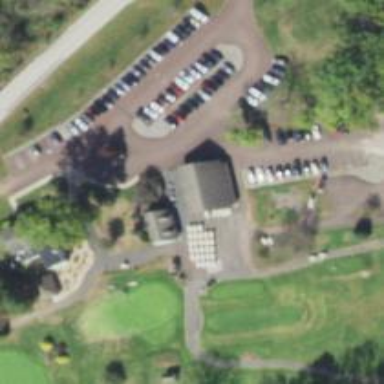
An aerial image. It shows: Pathway for golfing.